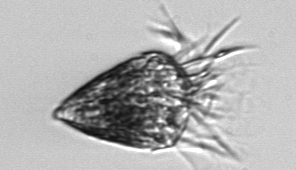
Label: Ciliophora